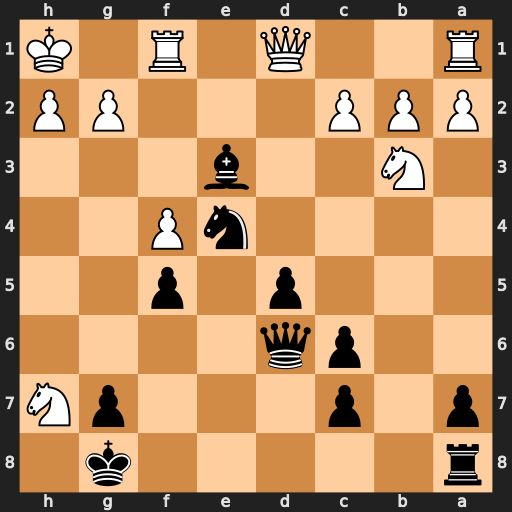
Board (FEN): r5k1/p1p3pN/2pq4/3p1p2/4nP2/1N2b3/PPP3PP/R2Q1R1K
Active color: b
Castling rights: -
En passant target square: -
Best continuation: Ng3+ hxg3 Qh6+ Qh5 Qxh5#